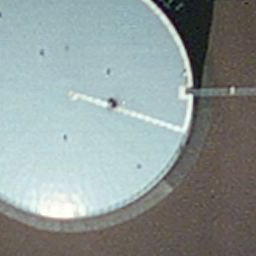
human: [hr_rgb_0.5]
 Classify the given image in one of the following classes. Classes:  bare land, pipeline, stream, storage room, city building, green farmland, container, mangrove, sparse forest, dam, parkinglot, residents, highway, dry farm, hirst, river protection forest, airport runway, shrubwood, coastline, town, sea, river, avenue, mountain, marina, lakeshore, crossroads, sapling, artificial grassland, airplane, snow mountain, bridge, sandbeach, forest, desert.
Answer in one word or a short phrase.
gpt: storage room